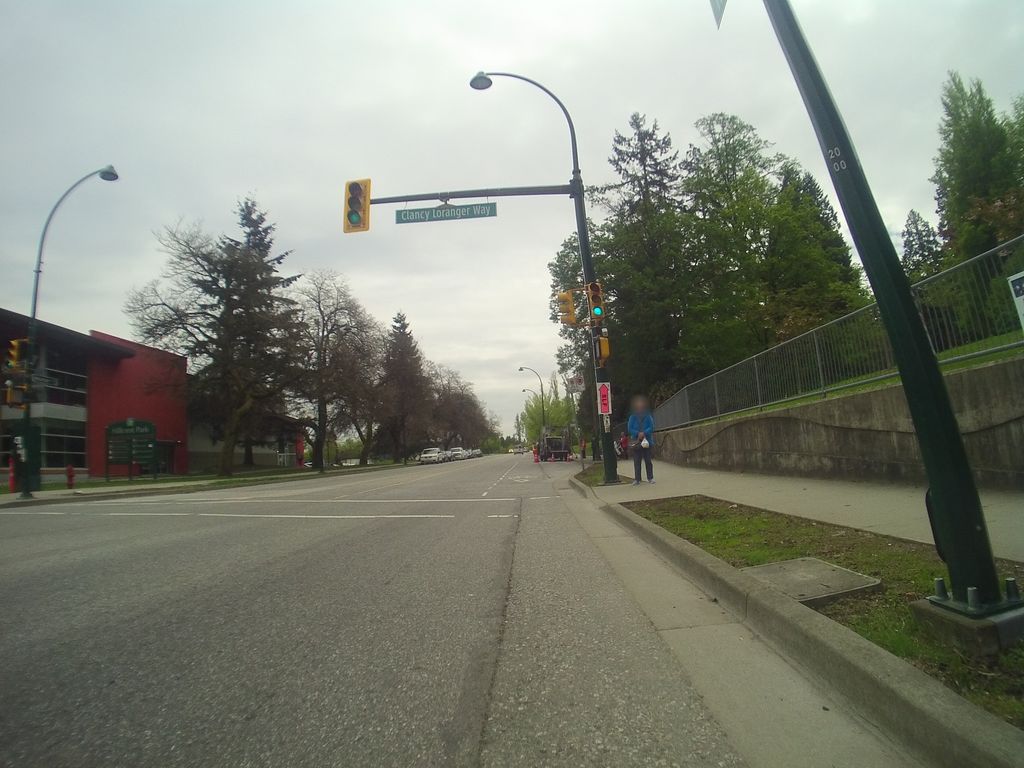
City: vancouver